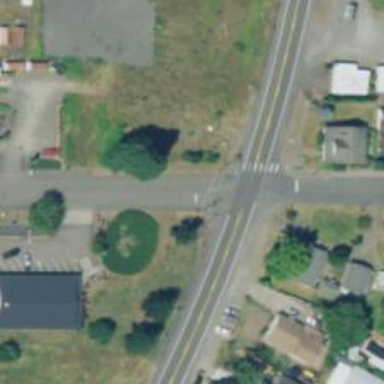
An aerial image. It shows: Road with stop sign.